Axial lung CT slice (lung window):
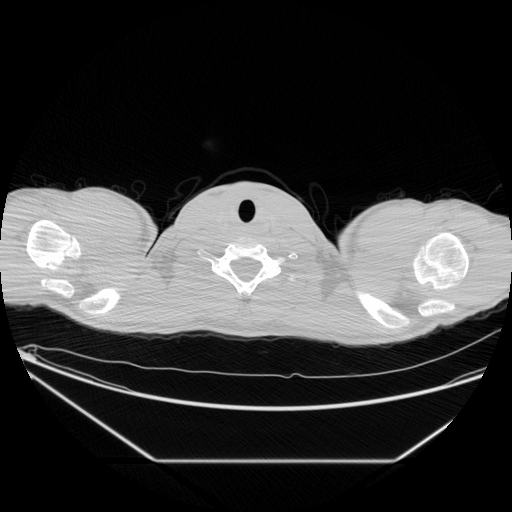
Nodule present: no